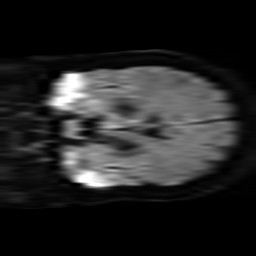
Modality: TRACE
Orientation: coronal
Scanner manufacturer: philips
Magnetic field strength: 3 T
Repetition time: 3.078 s
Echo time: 0.076 s